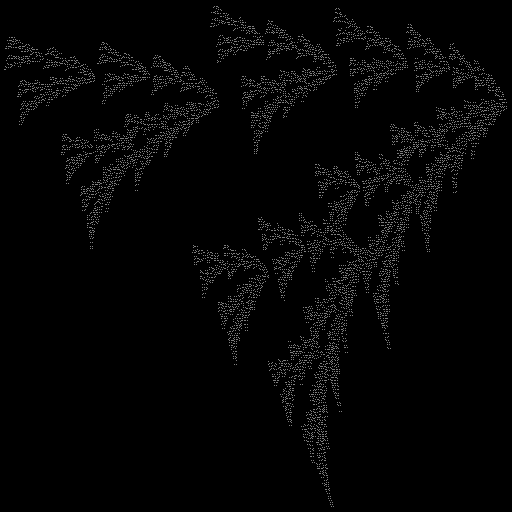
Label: watersprite